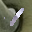
Label: 1